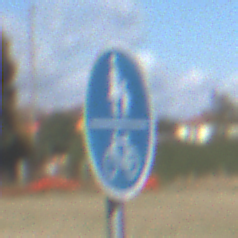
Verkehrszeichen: GemeinsamerGehUndRadweg
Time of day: MorningAfternoon
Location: Outdoor (Suburban)
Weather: PartlyCloudy
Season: NotSpecified
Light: Natural